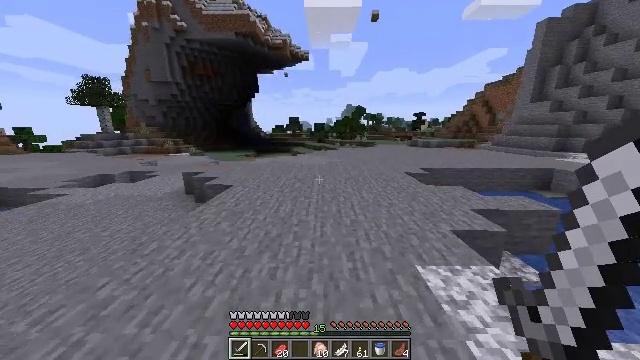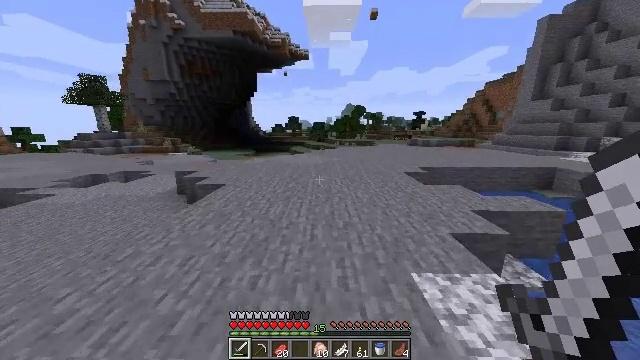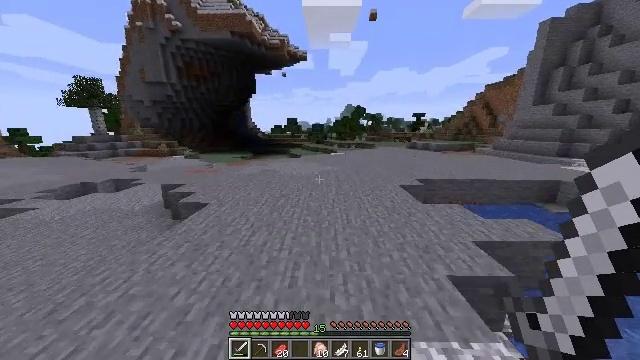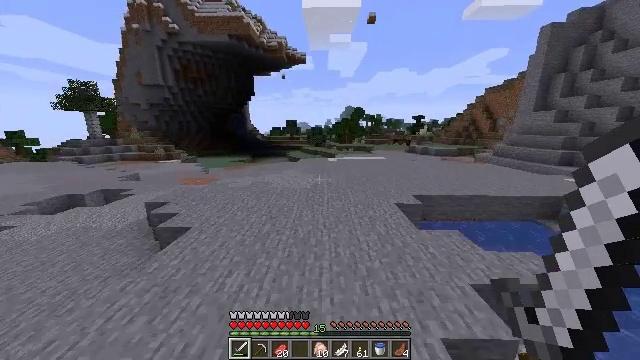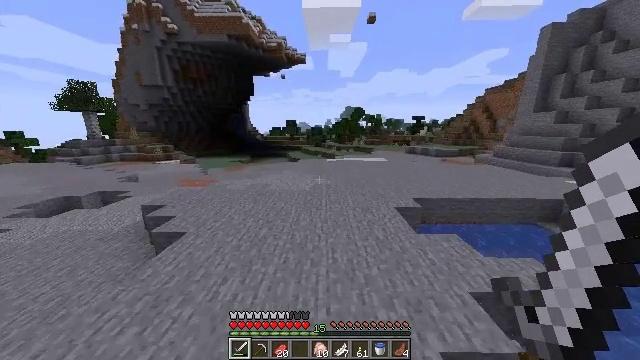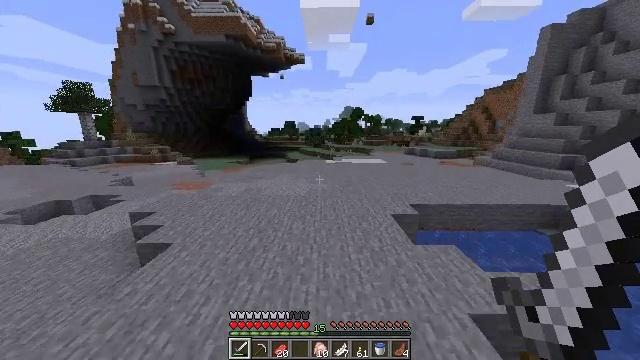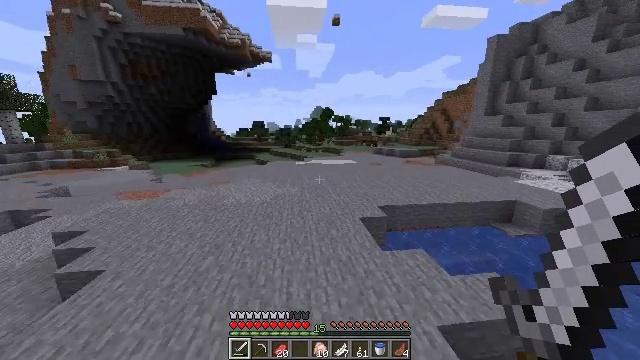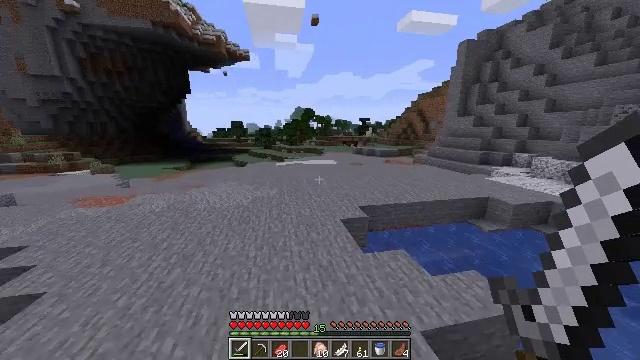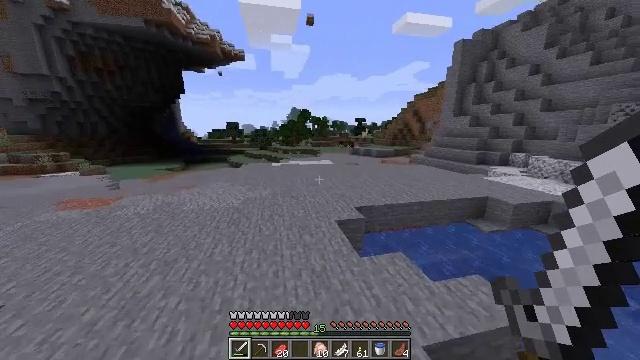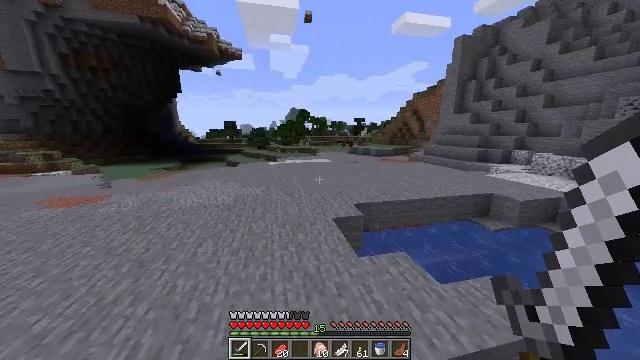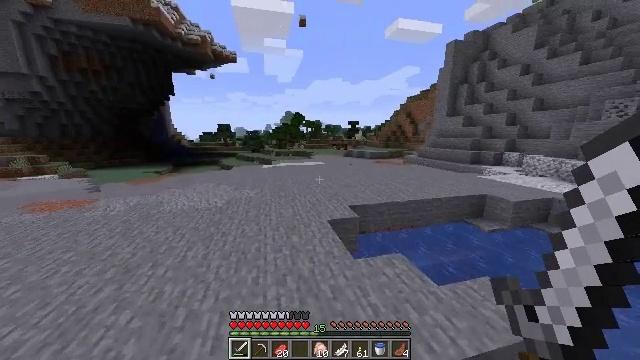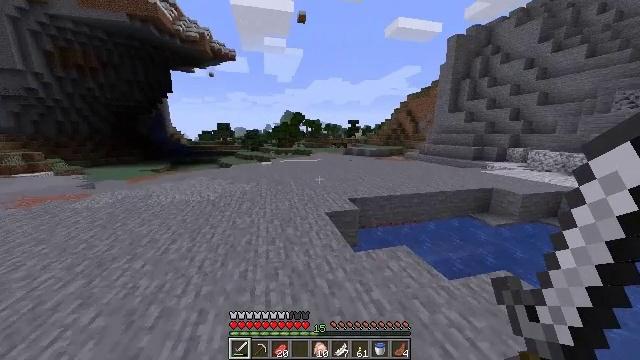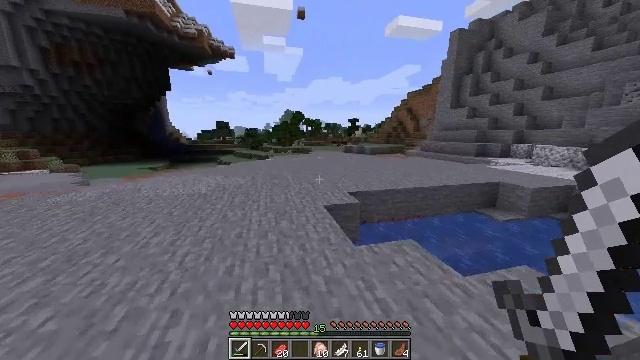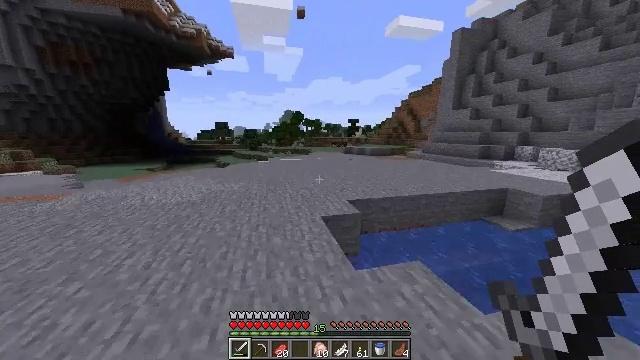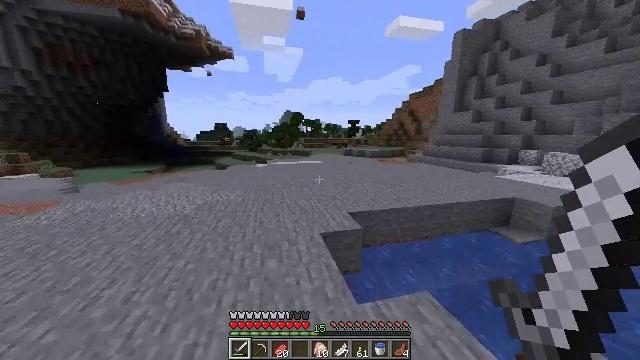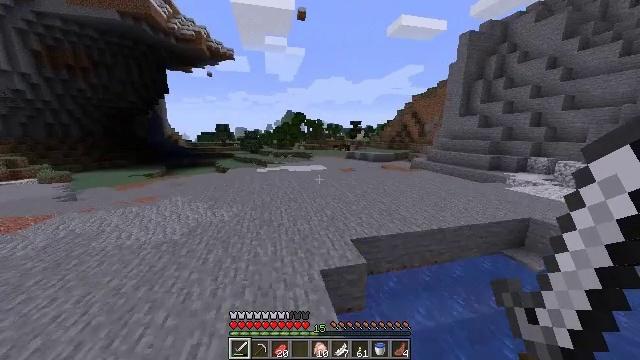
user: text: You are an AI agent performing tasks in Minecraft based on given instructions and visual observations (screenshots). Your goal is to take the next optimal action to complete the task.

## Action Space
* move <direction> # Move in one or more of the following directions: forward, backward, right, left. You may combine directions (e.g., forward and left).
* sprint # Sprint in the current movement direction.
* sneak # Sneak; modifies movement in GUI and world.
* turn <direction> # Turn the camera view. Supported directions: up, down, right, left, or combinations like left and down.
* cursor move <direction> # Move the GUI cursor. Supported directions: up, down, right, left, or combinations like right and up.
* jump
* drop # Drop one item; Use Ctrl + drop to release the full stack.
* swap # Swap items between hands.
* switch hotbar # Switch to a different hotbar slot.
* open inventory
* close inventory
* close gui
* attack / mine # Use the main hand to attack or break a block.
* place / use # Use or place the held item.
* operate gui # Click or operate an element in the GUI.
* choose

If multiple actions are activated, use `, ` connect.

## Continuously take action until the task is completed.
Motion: motion action
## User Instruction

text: Collect the grass block using a shovel.
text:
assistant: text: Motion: move forward and move right, sprint, jump
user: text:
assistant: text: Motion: move forward and move right, sprint, jump
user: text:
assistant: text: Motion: move forward and move right, sprint, jump
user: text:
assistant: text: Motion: move forward and move right, sprint, jump
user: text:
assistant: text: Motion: move forward and move right, sprint, jump
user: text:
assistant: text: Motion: move forward, sprint, turn right, jump
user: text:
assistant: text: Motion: move forward, sprint, turn right, jump
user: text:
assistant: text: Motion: move forward, sprint, jump
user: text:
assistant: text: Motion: move forward, sprint, jump
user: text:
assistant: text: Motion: move forward, sprint, turn right, jump
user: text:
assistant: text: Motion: move forward, sprint, jump
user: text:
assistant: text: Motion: move forward, sprint, jump
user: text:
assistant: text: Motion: move forward, sprint, jump
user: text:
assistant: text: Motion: move forward, sprint, jump
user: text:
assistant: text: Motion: move forward, sprint, jump
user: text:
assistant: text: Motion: move forward, sprint, jump
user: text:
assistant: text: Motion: move forward and move left, sprint, jump
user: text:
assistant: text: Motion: move forward and move left, sprint, jump
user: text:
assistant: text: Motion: move forward and move left, sprint, jump
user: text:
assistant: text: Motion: move forward and move left, sprint, jump
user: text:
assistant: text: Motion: move forward and move left, sprint, jump
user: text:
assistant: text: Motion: move forward, sprint, jump
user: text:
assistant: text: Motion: move forward, sprint, jump
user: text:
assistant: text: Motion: move forward, sprint, jump
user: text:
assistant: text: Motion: move forward, sprint, turn left and up, jump
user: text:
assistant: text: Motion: move forward and move right, sprint, turn left and up, jump
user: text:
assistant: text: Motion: move forward and move right, sprint, turn left and up, jump
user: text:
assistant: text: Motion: move forward and move right, sprint, jump
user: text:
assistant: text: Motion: move forward and move right, sprint, jump
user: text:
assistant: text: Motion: move forward and move right, sprint, jump